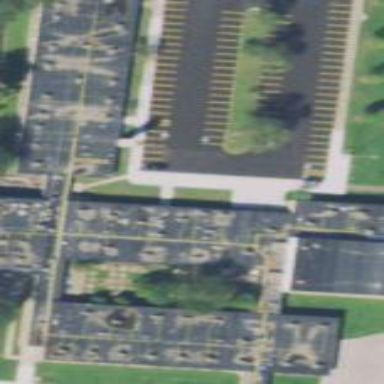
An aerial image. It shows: School.